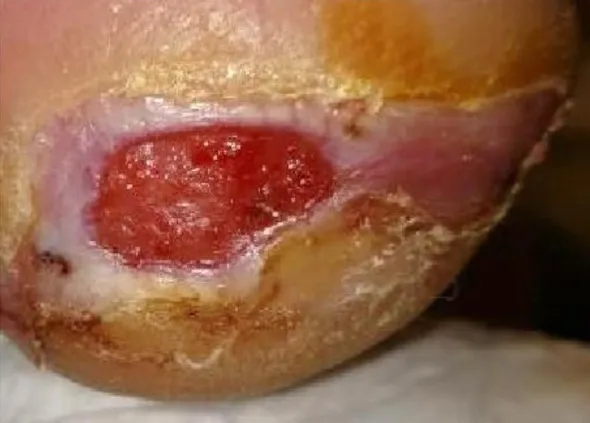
Re-ulcerated DFU at plantar posterior right heel.
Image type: medical_photograph (skin_photograph)